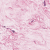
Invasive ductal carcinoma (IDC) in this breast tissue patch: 0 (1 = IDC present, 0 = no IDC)